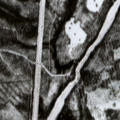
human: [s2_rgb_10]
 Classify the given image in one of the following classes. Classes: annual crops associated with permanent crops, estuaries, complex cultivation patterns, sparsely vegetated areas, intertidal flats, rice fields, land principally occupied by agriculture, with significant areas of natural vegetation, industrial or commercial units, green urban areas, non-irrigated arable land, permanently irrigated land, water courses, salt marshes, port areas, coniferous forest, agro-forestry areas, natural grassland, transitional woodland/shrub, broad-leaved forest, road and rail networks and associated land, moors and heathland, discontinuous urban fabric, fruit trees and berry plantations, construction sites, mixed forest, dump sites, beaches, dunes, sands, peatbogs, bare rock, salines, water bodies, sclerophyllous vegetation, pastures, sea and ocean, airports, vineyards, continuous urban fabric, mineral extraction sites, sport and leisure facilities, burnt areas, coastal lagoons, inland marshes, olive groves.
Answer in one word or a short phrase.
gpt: coniferous forest, mixed forest, transitional woodland/shrub